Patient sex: F
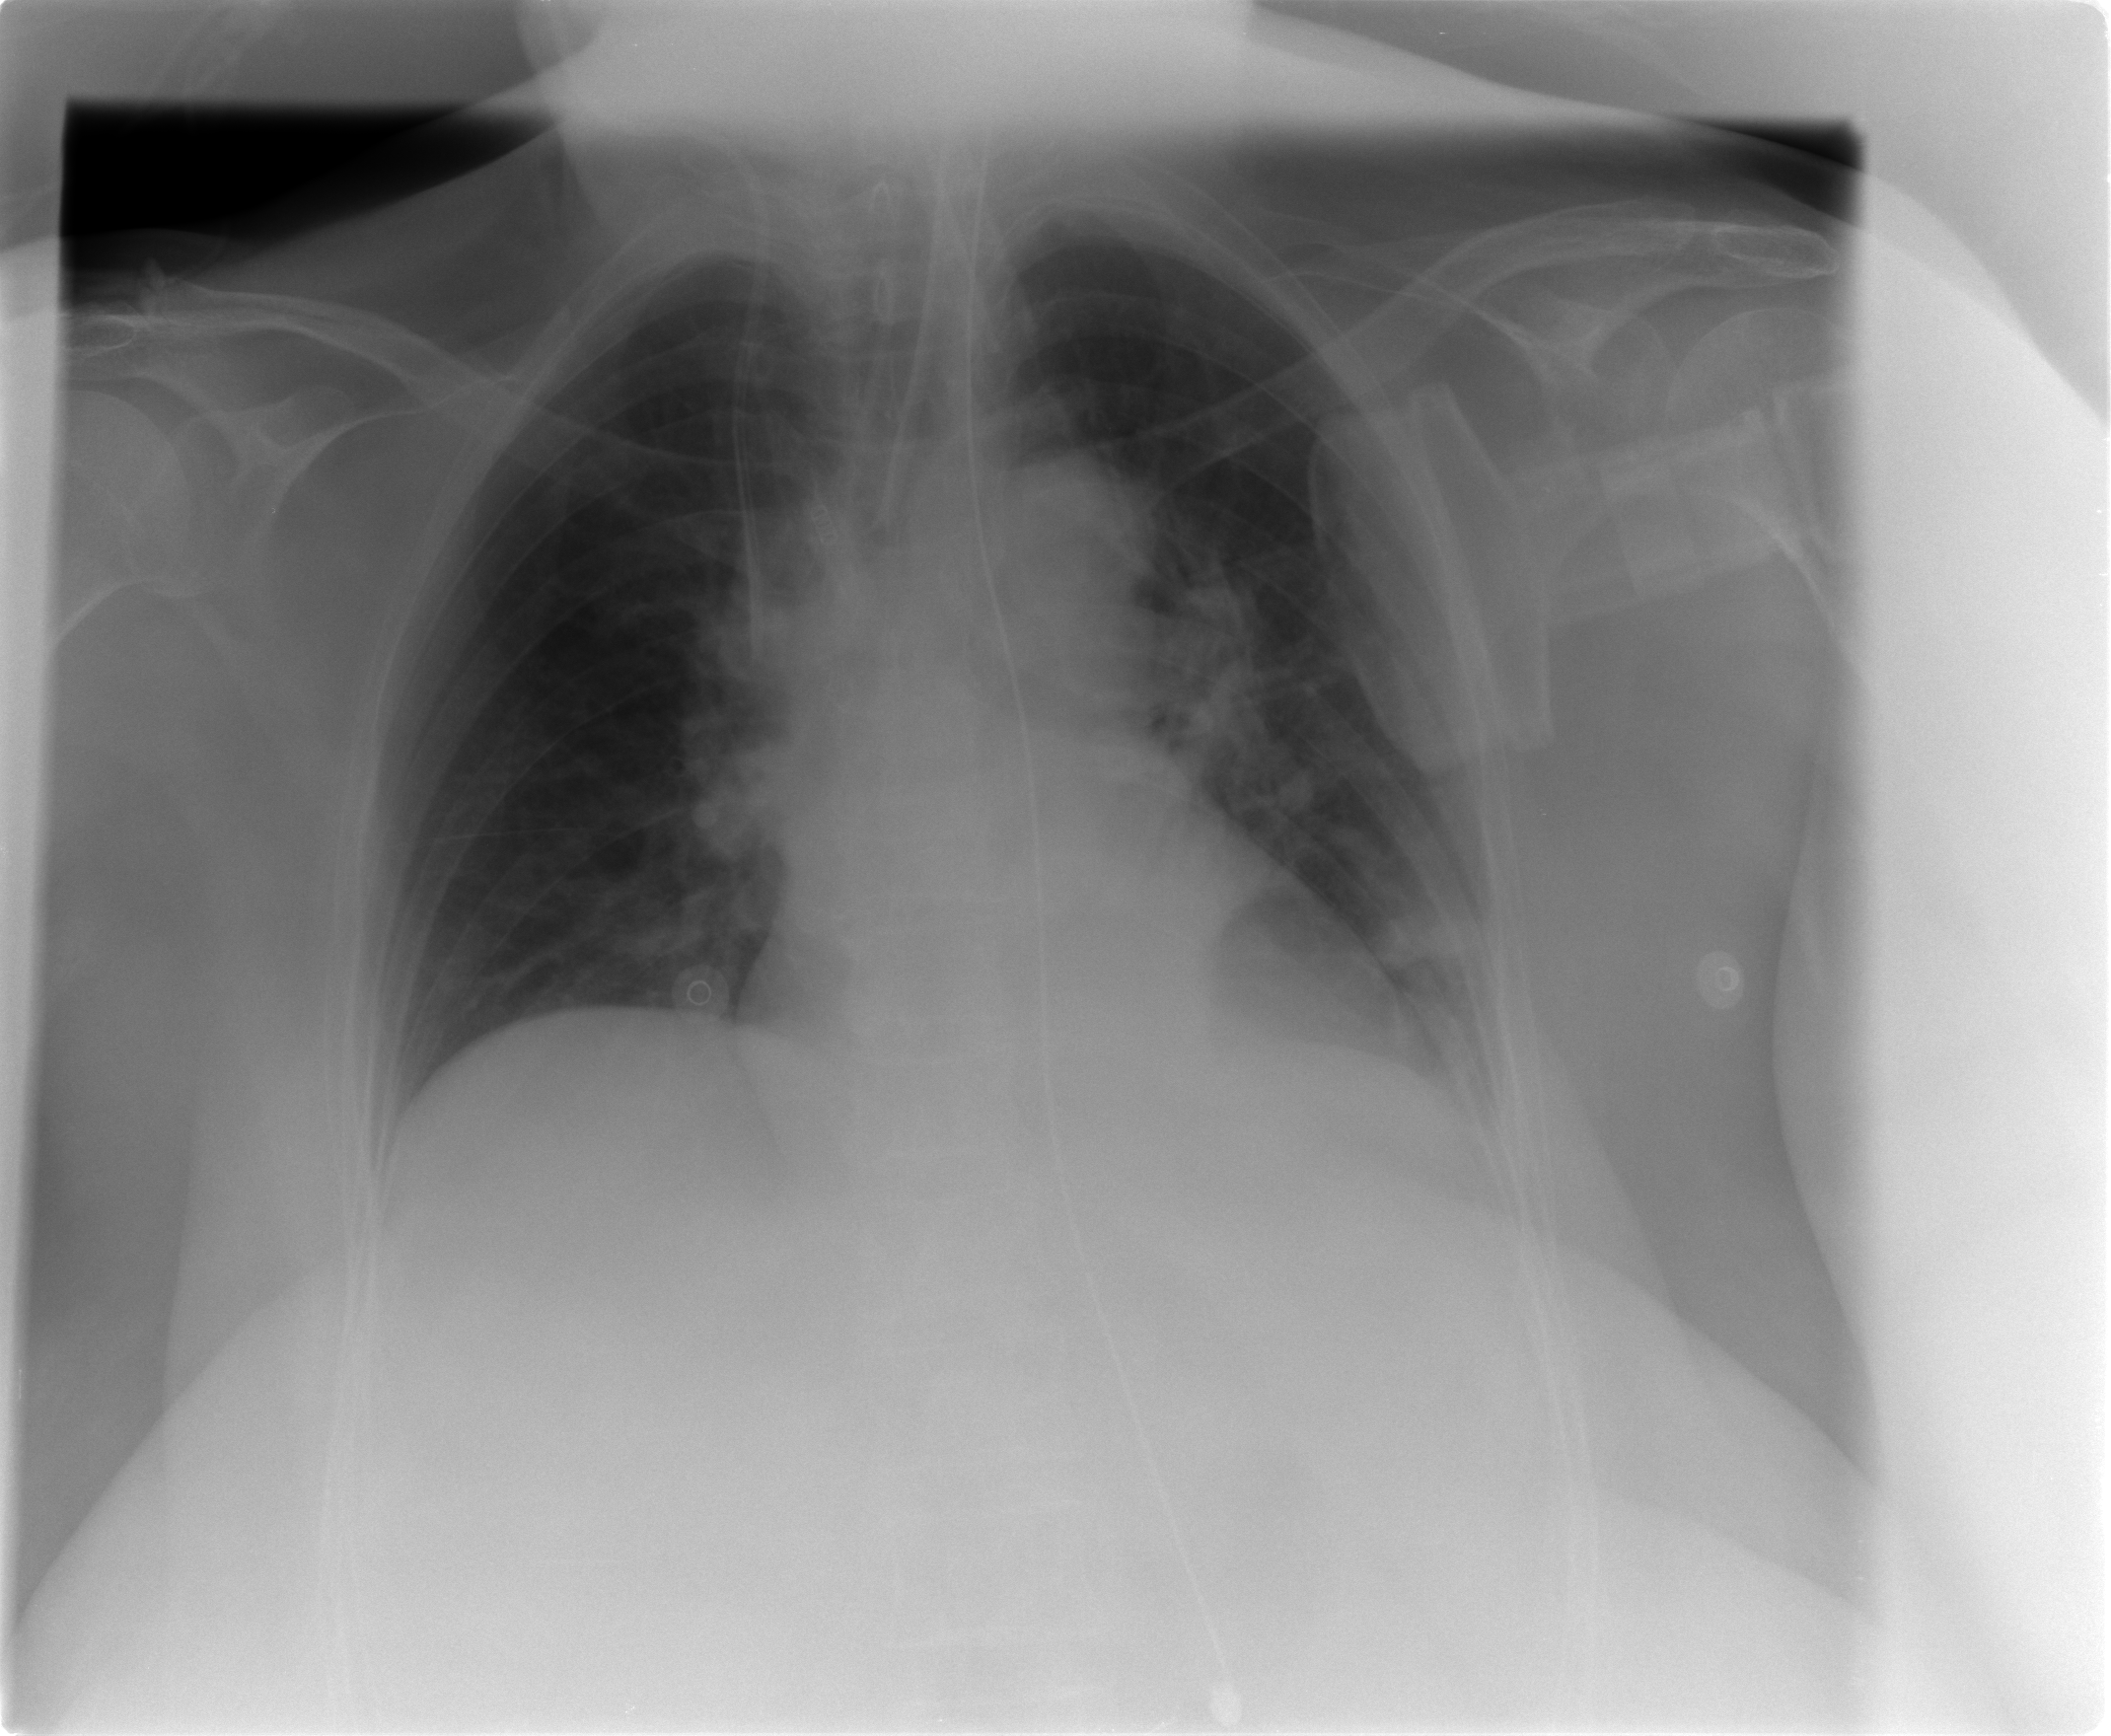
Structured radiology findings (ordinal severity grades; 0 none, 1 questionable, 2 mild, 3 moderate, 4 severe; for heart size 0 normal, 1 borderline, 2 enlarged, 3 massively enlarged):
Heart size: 2
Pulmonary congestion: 0
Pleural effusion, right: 0
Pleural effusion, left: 0
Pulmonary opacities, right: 0
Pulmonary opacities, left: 0
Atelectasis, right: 0
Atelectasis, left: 2